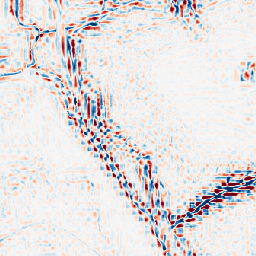
Category: wavelet
Decomposition family: wavelet_reverse_biorthogonal
Decomposition parameters: wavelet: rbio3.5
level: 3
Upsampling method: quartic
Upsampling parameters: scale: 8
Upsampling scale: 8